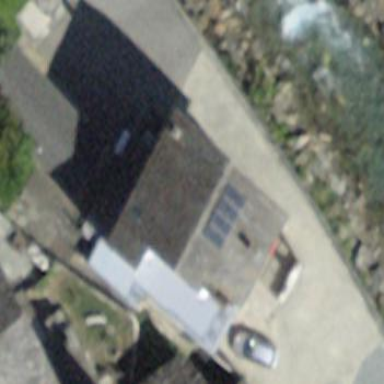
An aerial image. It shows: Hipped roof house.